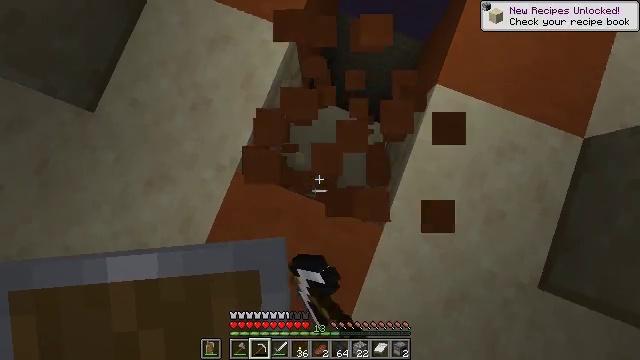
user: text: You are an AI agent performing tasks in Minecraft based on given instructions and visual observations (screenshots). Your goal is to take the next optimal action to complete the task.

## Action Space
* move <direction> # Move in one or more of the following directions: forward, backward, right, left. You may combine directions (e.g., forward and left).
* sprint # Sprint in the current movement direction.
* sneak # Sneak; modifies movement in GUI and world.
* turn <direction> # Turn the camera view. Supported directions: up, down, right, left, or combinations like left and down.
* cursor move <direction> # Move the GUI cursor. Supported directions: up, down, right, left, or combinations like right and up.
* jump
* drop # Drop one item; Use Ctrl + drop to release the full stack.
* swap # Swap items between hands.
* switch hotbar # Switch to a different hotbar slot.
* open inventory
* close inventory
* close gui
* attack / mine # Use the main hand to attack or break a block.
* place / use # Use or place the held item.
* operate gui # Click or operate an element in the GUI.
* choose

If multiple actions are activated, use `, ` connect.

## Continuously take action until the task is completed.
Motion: motion action
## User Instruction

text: Mine the orange terracotta block.
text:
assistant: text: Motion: no_op